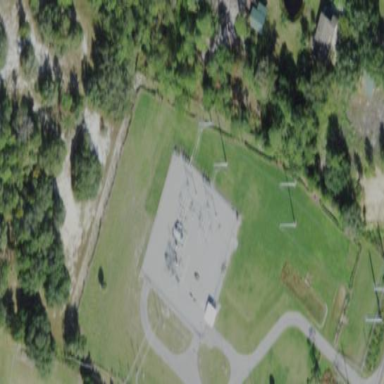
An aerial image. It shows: Distribution level power substation enclosed by fence.